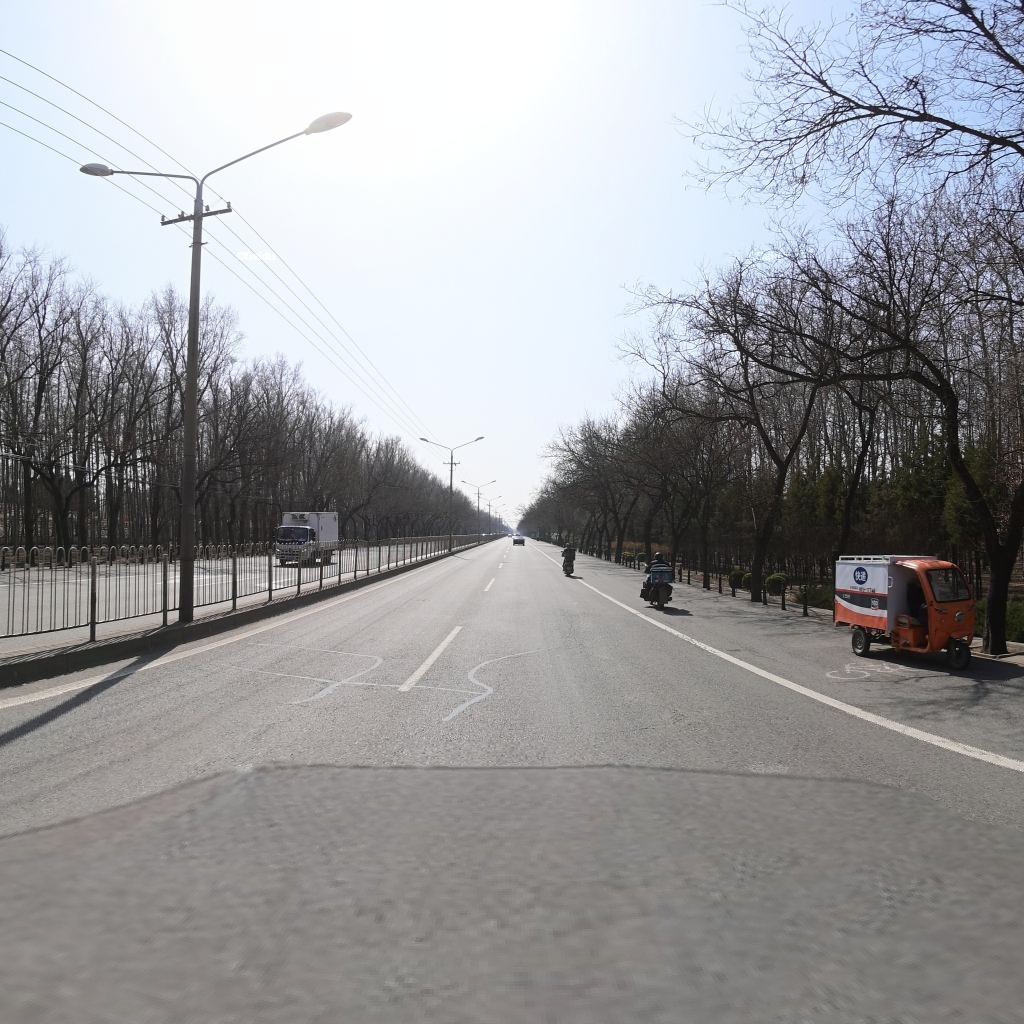
Region: Chaoyang
Road damage annotations: transverse patch, transverse patch, longitudinal patch, longitudinal patch